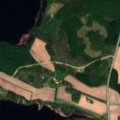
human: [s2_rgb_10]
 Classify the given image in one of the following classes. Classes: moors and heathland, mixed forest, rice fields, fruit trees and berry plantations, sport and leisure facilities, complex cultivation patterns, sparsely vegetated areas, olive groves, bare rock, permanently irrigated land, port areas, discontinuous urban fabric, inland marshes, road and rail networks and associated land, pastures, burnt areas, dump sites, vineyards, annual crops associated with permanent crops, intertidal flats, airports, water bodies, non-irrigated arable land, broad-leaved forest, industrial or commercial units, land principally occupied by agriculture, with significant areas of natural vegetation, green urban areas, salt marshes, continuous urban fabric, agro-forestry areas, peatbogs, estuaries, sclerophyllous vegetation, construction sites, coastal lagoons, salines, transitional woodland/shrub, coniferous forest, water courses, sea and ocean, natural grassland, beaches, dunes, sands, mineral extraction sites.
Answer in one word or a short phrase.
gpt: land principally occupied by agriculture, with significant areas of natural vegetation, mixed forest, inland marshes, water bodies